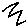
Label: zigzag